Question:
Desktop
a - 30%
b - 30%
c - 70%
all 100% on mobile
Hi trying to achieve the following layout , taught about inclosing a and b in a container , but that wont work on mobile , i'm sure one of you css junkies , has the answer.
I am familiar with media queries.
this is what i got so far which is not right
'''
<div id="a">a</div>
<div id="b">b</div>
<div id="c">c</div>
#a{
width : 30%;
background-color : black;
}
#b{
width : 30%;
background-color : orange;
}
#c{
width : 70%;
background-color : green;
float : right;
}
'''
<URL>
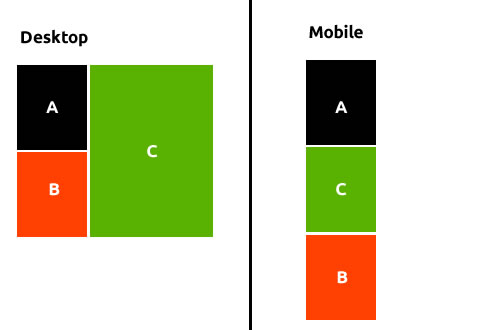
Answer: Check <URL>
Add 'float: right' to '#c' and 'float: left' to '#a' for desktop.
and for mobile give 'width: auto, float: none' to '#a, #b, #c'
HTML
'''
<div id="a">a</div>
<div id="c">c</div>
<div id="b">b</div>
'''
CSS
'''
* {
margin: 0;
}
#a{
width : 30%;
background-color : black;
float: left
}
#b{
width : 30%;
background-color : orange;
}
#c{
width : 70%;
background-color : green;
float : right;
}
@media (max-width: 480px) {
#a, #b, #c {
float: none;
width: auto
}
}
'''